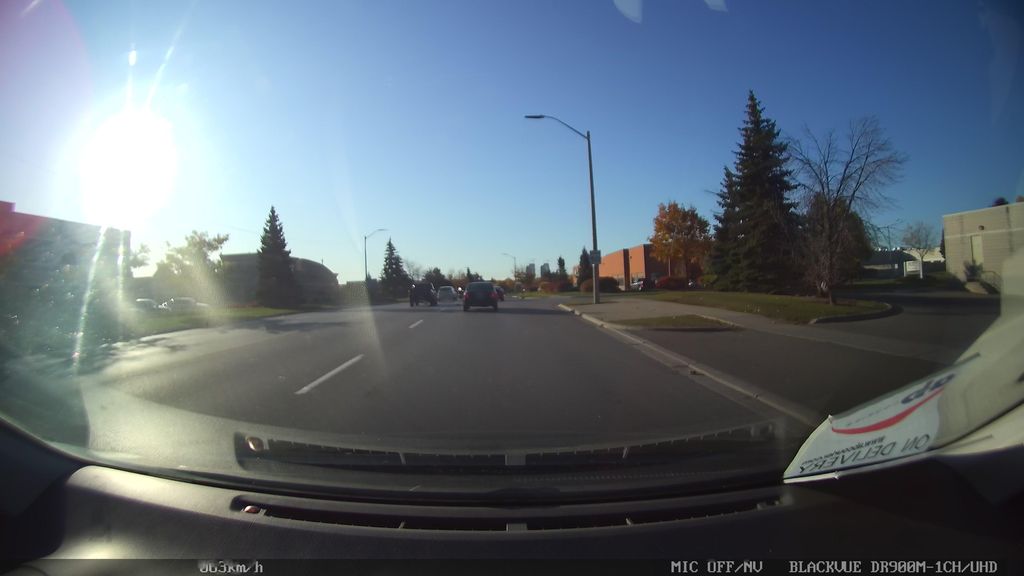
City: toronto